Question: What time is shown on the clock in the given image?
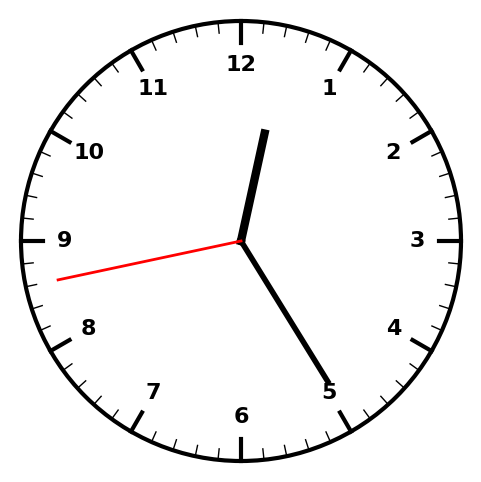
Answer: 12:24:43